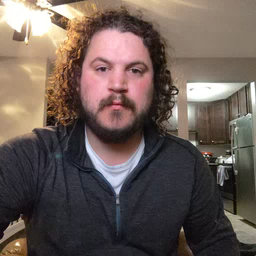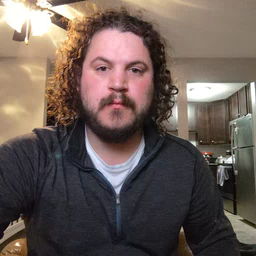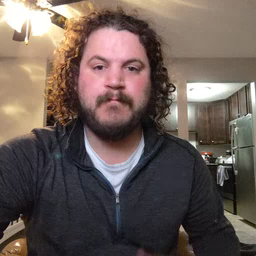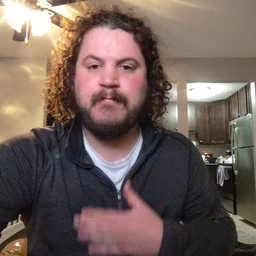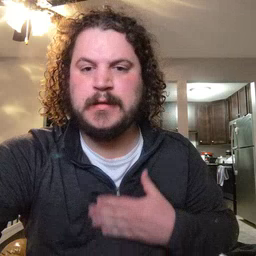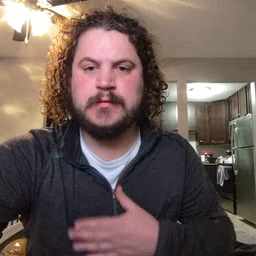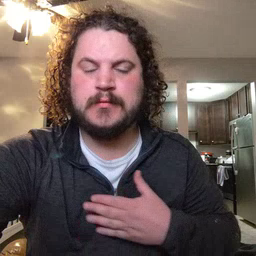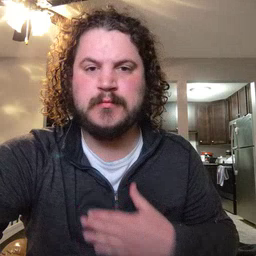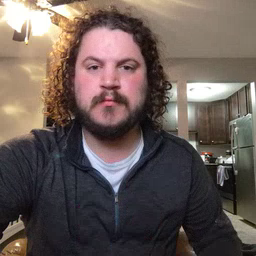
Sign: please